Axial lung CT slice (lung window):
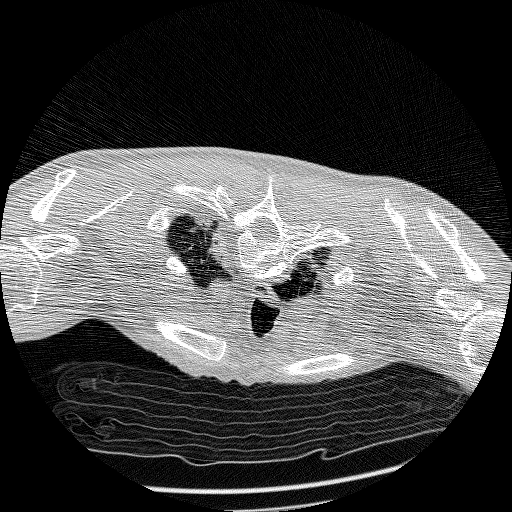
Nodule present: no